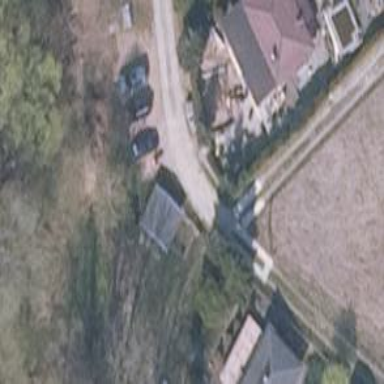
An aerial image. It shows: Residential road with grade3 track type.